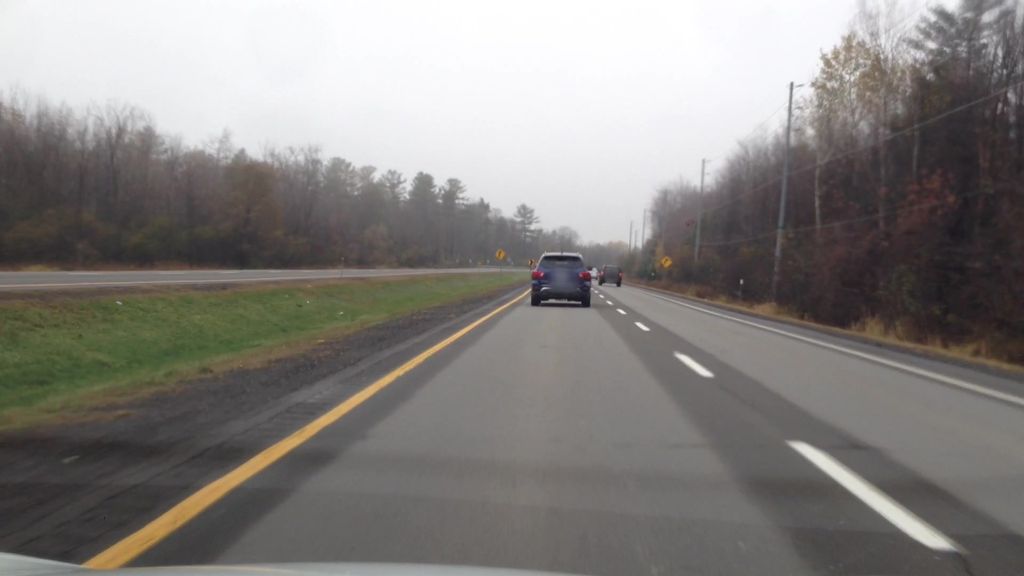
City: ottawa-gatineau